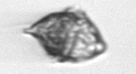
Label: Kryptoperidinium_triquetrum